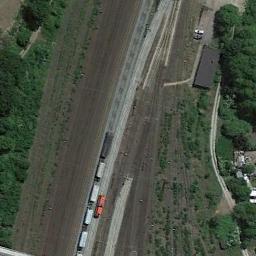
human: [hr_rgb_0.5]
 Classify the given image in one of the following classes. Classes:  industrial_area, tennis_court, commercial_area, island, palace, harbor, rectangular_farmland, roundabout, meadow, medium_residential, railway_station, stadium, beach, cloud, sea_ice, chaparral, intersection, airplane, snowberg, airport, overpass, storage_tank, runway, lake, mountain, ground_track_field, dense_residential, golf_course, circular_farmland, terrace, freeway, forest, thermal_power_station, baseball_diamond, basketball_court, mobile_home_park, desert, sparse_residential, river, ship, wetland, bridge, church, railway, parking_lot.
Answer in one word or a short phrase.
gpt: railway